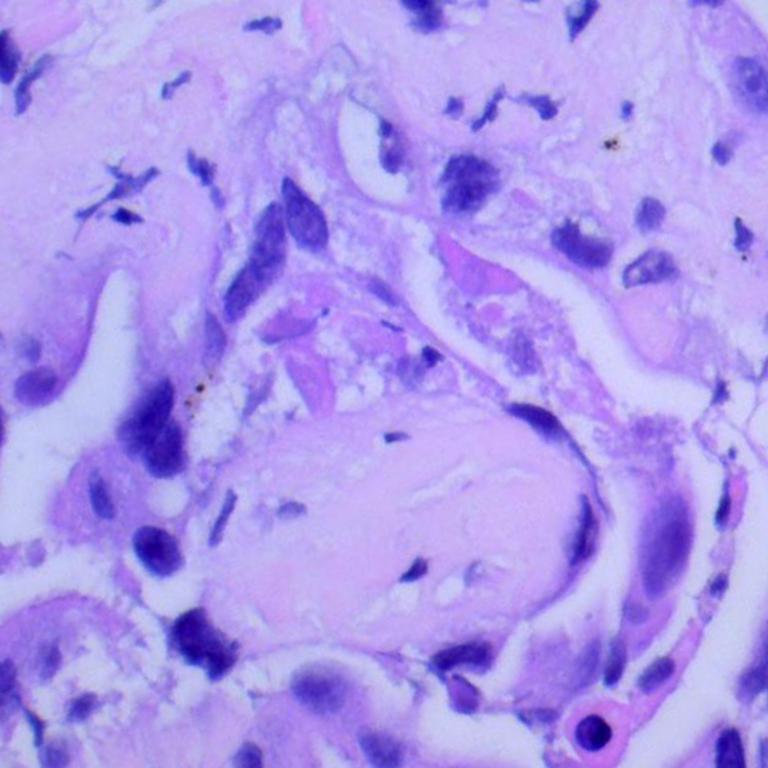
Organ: lung
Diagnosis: adenocarcinomas